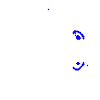
Particle: pion